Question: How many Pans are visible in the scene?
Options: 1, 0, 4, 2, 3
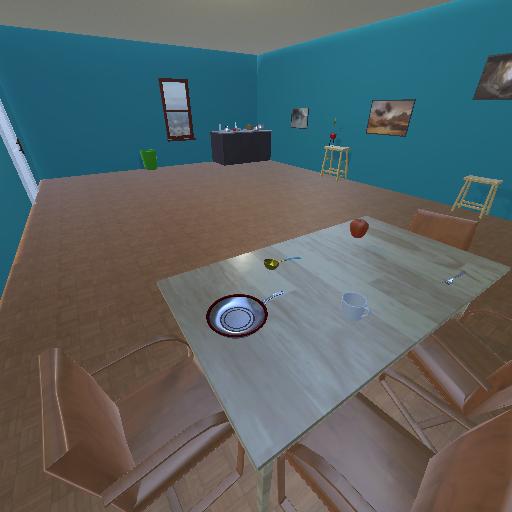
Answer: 1